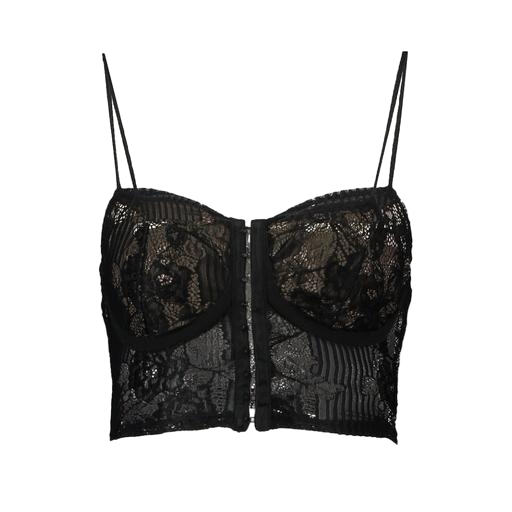
sexy bralette top, bralette top, black dentelle lace-detail camisole, white background